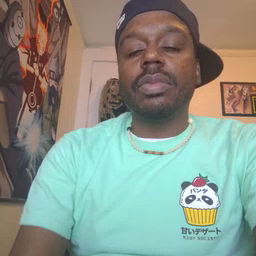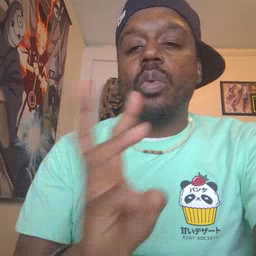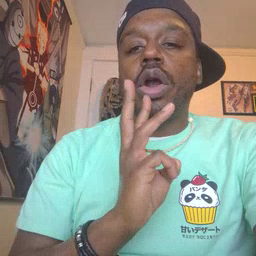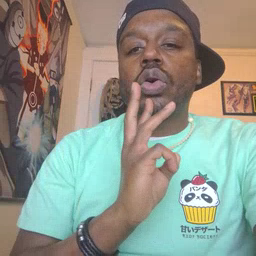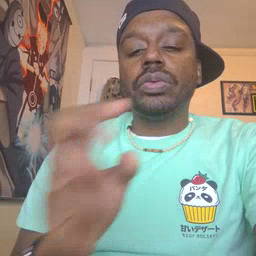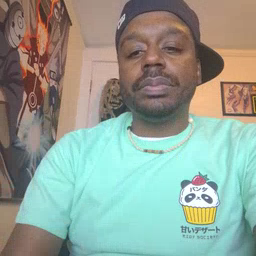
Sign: water